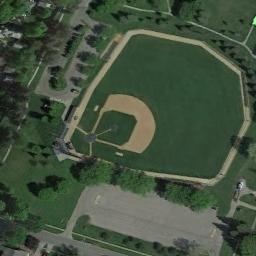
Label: baseball_diamond